五年级 · 立体几何学
下面图形中, 折叠后能围成正方体的是（）。

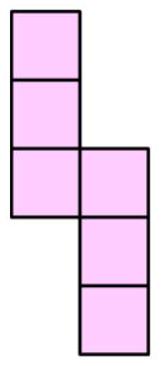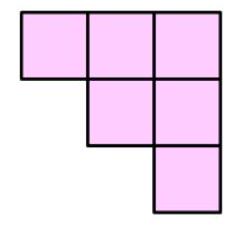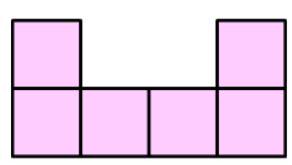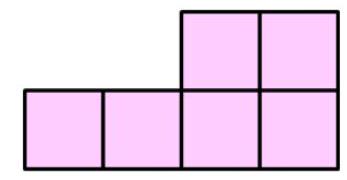
A.

B.

C.

D.

答案: A
解析: 解A

【分析】根据正方体 11 种展开图进行分析, 是 11 种展开图里面的能围成正方体, 不是 11 种展开图里面的不能围成正方体, 据此分析。

【详解】A. “ $3-3$ ”型是正方体展开图, 能围成正方体;

B. 因为有“田”字格, 所以不是正方体展开图, 不能围成正方体;

C. 围成几何体时, 有一个面重叠, 有一个面空缺, 不能围成正方体;

D. 因为有“田”字格, 所以不是正方体展开图, 不能围成正方体;

故答案为: A

【点睛】关键是掌握正方体 11 种展开图, 或具有一定的空间想象能力。